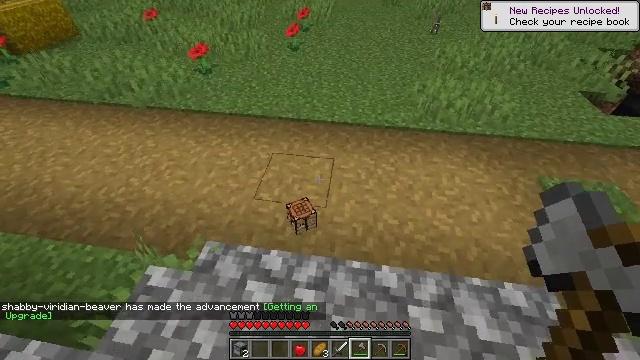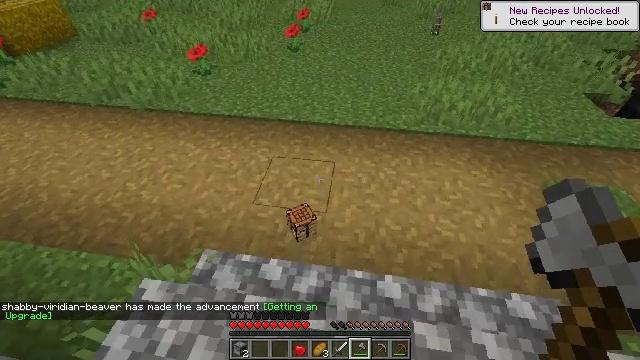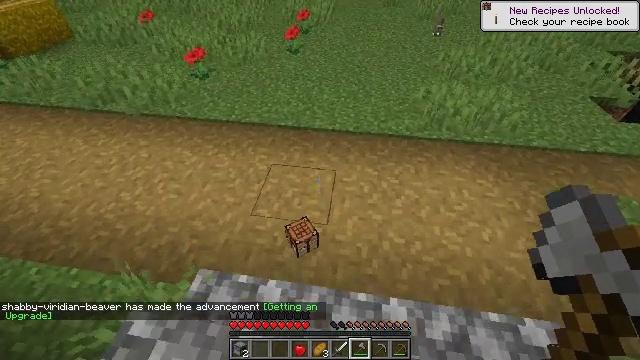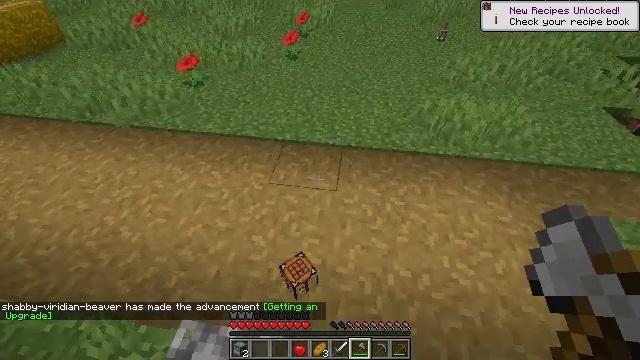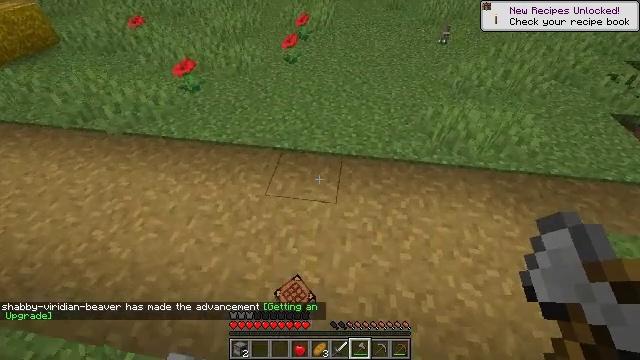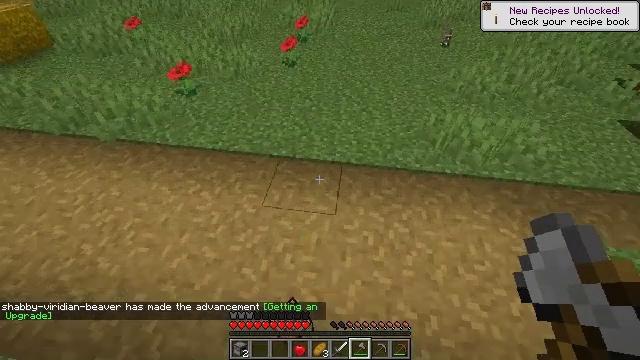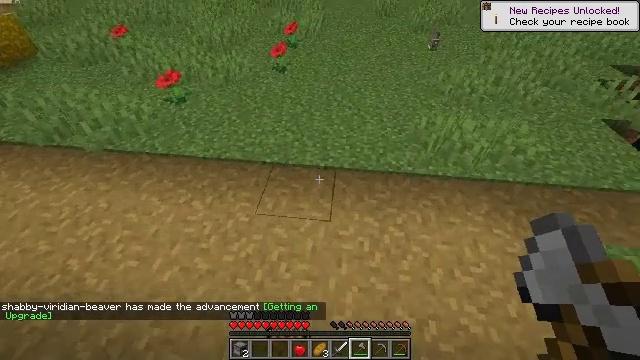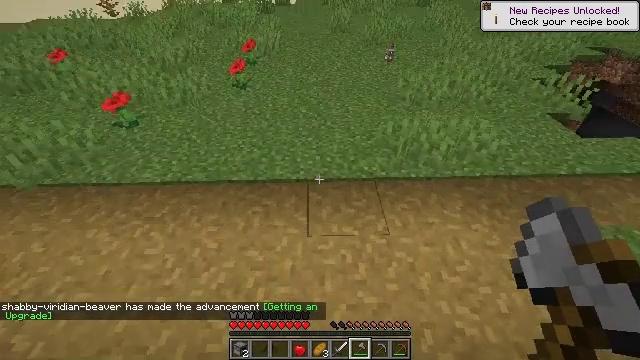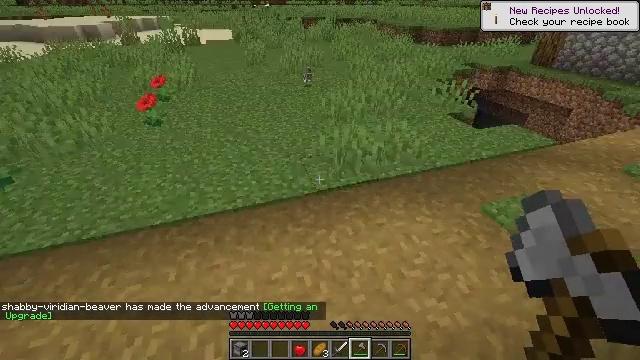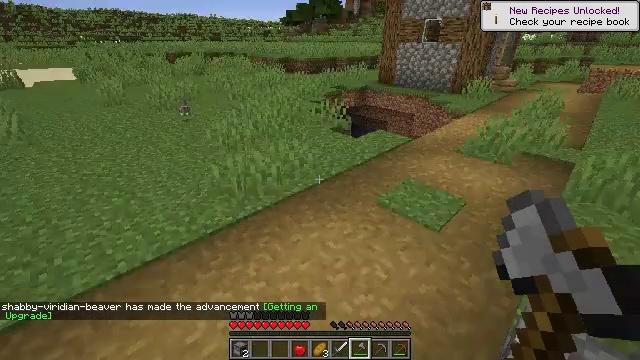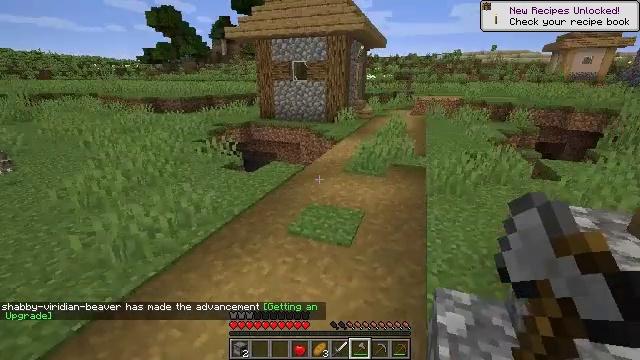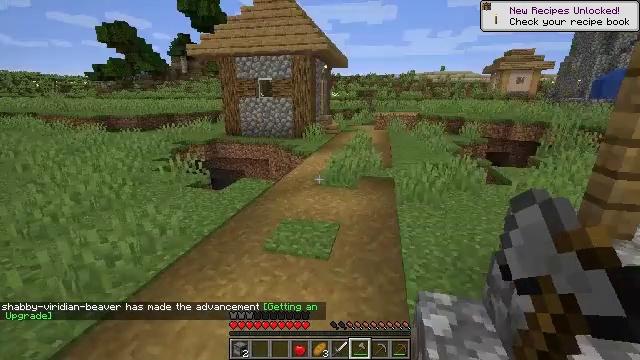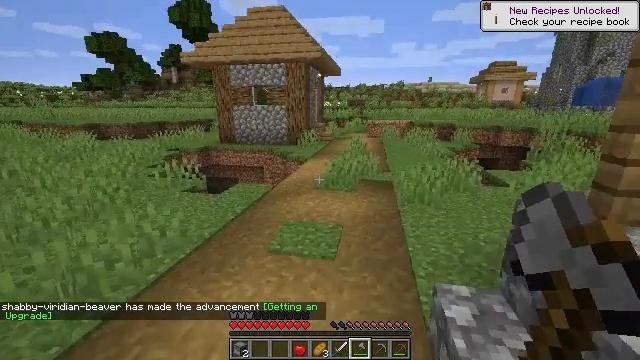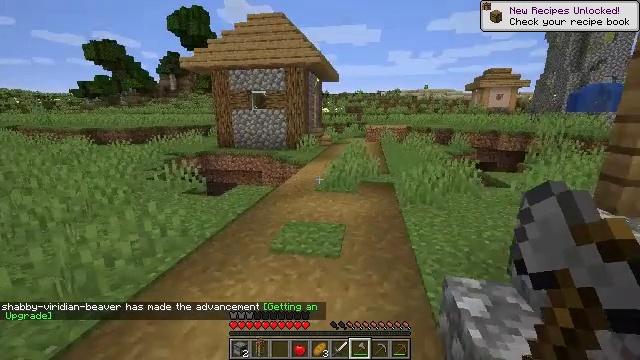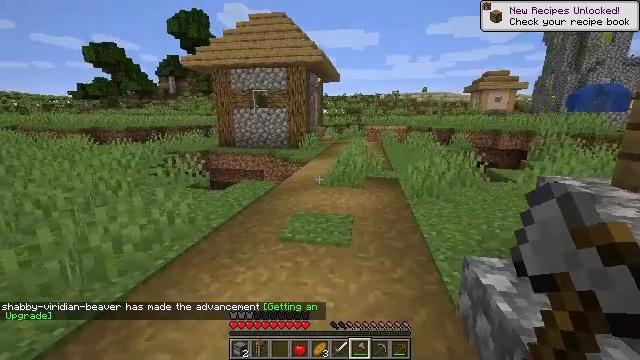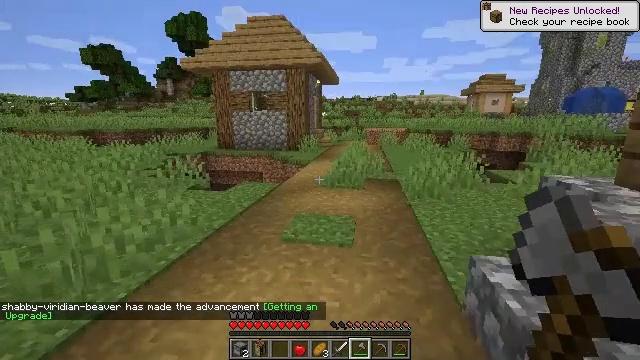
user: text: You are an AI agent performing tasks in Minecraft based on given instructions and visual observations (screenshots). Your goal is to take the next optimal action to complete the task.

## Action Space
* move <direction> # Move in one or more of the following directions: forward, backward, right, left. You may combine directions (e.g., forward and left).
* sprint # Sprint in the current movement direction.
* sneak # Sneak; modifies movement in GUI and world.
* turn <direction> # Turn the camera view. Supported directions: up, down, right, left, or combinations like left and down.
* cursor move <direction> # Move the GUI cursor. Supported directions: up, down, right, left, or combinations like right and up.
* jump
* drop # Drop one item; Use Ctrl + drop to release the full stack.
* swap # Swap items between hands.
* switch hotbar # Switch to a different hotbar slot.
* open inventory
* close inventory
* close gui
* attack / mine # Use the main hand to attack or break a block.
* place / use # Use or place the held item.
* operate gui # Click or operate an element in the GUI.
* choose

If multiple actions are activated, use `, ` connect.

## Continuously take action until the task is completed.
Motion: motion action
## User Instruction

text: Destroy the wall torch to gather it.
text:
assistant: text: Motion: move forward
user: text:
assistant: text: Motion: move forward
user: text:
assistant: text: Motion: move forward
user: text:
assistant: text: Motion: move forward
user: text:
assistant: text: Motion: move forward
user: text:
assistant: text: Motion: turn right
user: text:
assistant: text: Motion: turn right and up
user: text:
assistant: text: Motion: turn right and up
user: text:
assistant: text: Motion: turn right and up
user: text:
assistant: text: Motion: move left, turn right and up
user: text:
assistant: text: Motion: move left, turn right and up
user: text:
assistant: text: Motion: move left, turn right and up
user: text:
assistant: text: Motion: move left, turn up
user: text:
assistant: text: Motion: no_op
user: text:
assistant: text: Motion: no_op
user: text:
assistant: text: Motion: turn right and up
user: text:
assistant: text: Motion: move forward, turn right and up
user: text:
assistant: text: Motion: move forward, turn right
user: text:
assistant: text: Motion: move forward
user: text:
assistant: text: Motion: move forward
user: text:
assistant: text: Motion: move forward
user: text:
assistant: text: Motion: move forward, sprint, turn right
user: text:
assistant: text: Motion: move forward, sprint
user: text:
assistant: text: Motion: move forward, sprint
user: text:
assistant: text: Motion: move forward, sprint
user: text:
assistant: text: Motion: move forward, sprint
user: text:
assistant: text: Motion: move forward, sprint
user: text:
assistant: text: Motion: move forward, sprint, jump
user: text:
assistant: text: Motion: move forward, sprint, turn left, jump
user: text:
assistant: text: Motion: move forward, sprint, jump